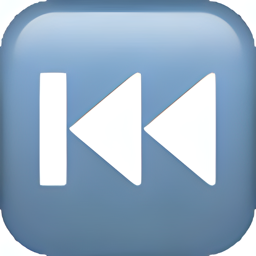
Name: black left pointing double triangle with vertical bar
Emoji: ⏮
Group: Symbols
Sub-group: av-symbol